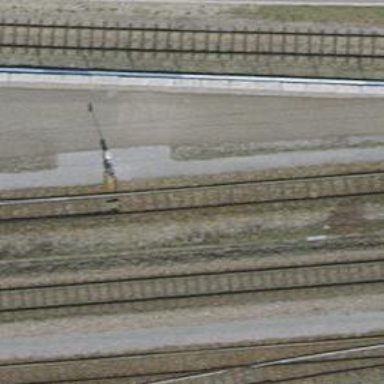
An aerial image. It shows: Railway switch.